Interaction volume radius: 5 \u00c5
Interaction volume height: 25 \u00c5
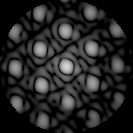
Disorder parameter: 0.2344